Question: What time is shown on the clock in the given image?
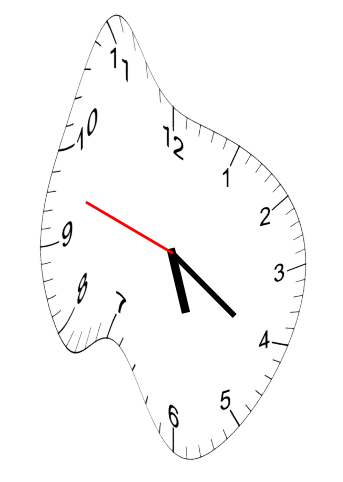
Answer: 05:20:48